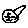
Label: cat